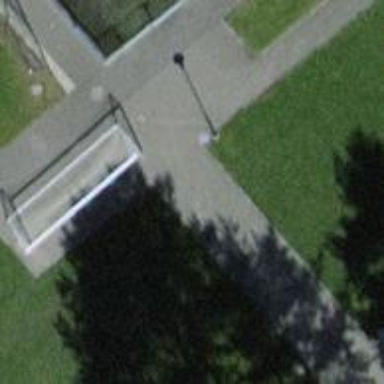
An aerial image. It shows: Sidewalk.